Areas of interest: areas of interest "Park and greenspace"
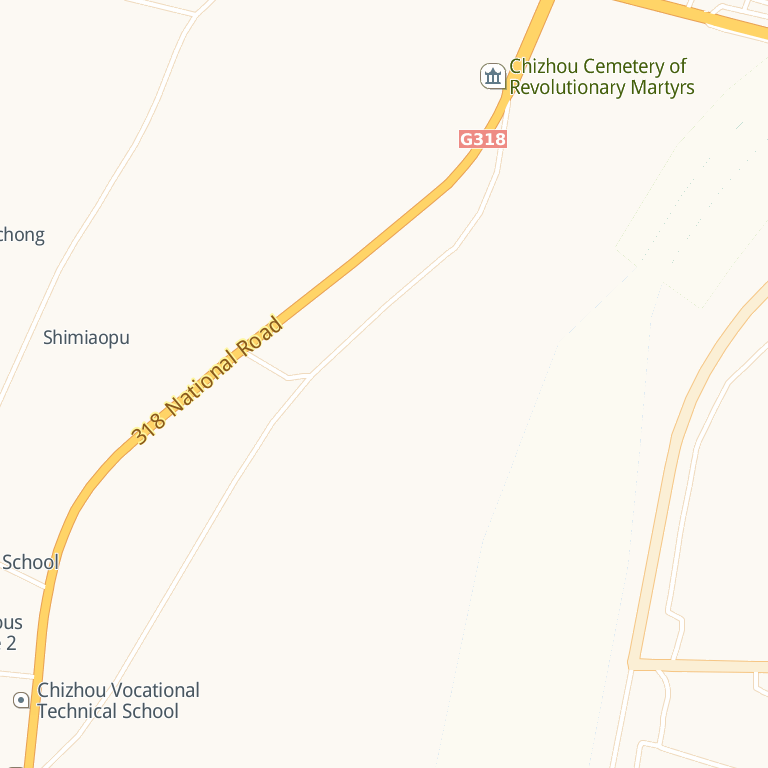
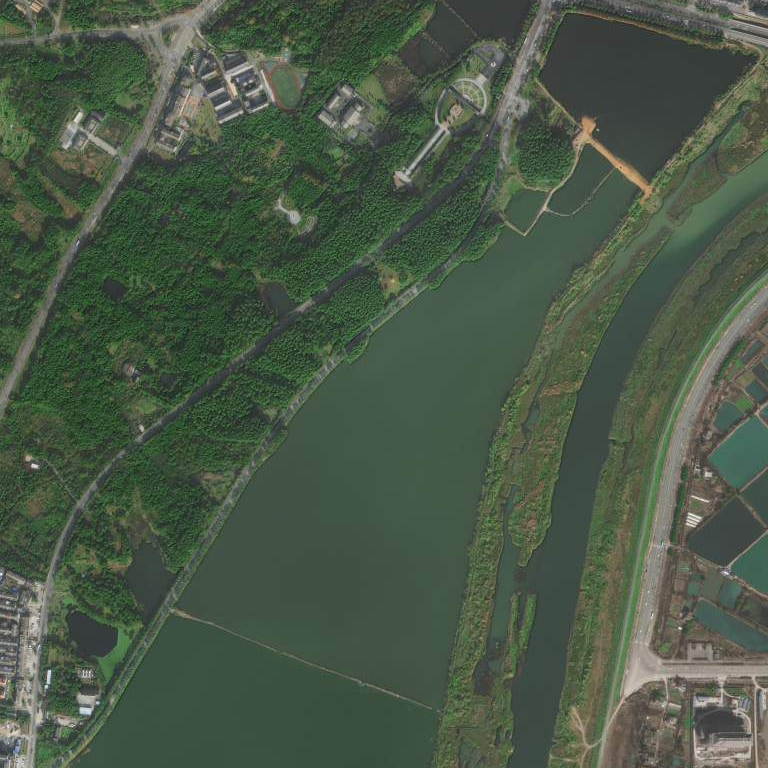